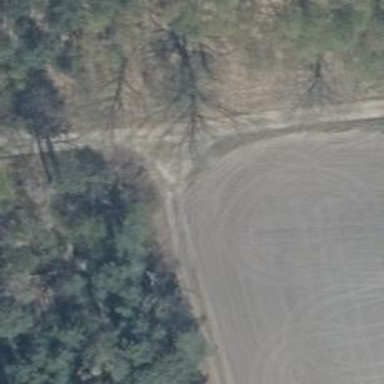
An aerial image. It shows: Sandy track with grade 4 tracktype.